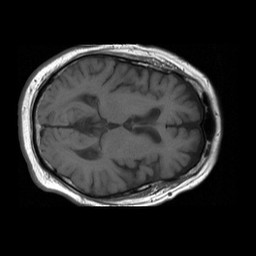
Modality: T1w
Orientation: axial
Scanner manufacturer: siemens
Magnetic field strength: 1.5 T
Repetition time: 0.58 s
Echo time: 0.012 s